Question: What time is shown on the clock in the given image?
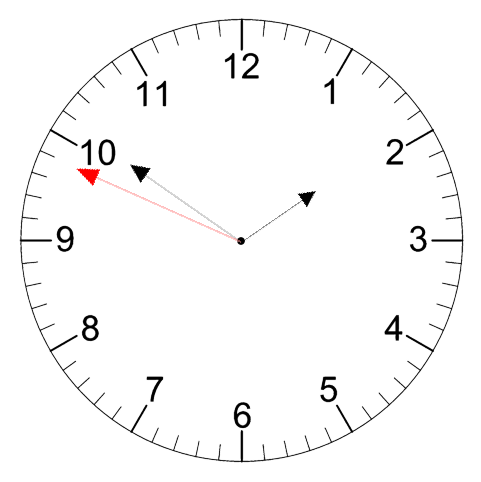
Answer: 01:50:49